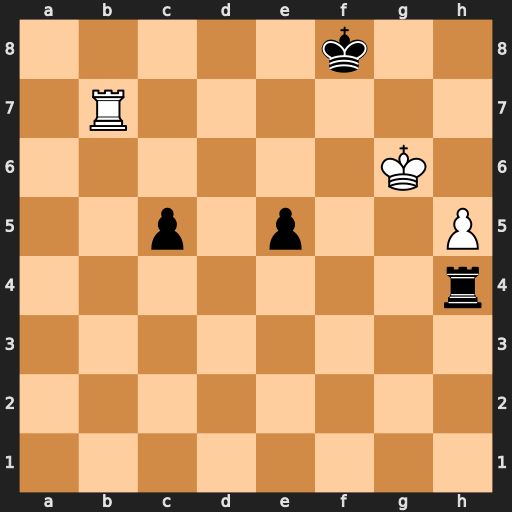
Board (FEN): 5k2/1R6/6K1/2p1p2P/7r/8/8/8
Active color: w
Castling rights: -
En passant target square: -
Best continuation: h6 e4 Rb8+ Ke7 Kg5 Rxh6 Kxh6